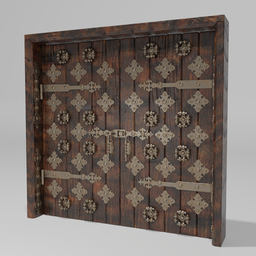
Label: architecture